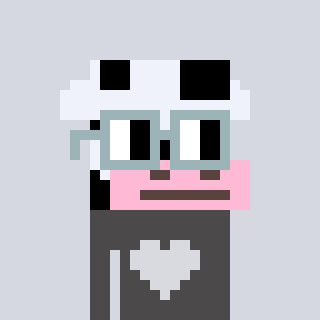
a pixel art character with square dark gray glasses, a cow-shaped head and a grayscale-colored body on a cool background